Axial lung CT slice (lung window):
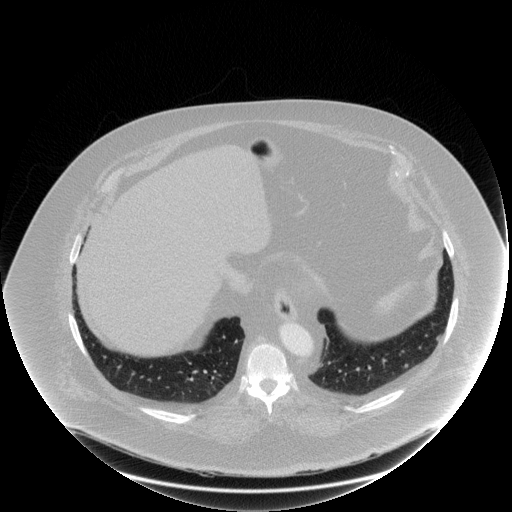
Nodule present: yes
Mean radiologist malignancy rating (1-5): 3